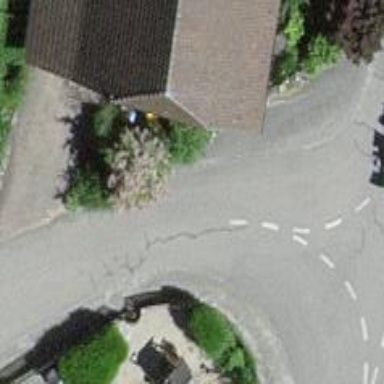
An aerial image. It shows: Residential road with high-quality surface.